Interaction volume radius: 10 \u00c5
Interaction volume height: 15 \u00c5
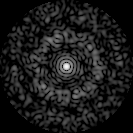
Disorder parameter: 0.8672